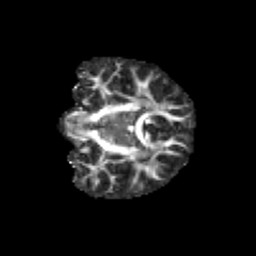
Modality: FA
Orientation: coronal
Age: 10
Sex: male
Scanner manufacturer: siemens
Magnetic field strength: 3 T
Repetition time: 3.8 s
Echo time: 0.07 s